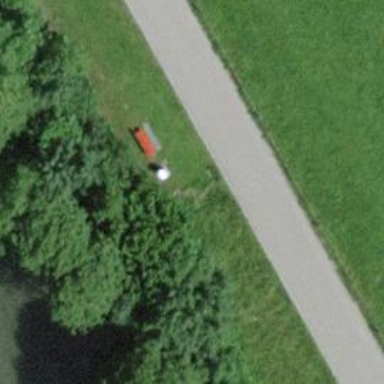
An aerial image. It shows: Bench.